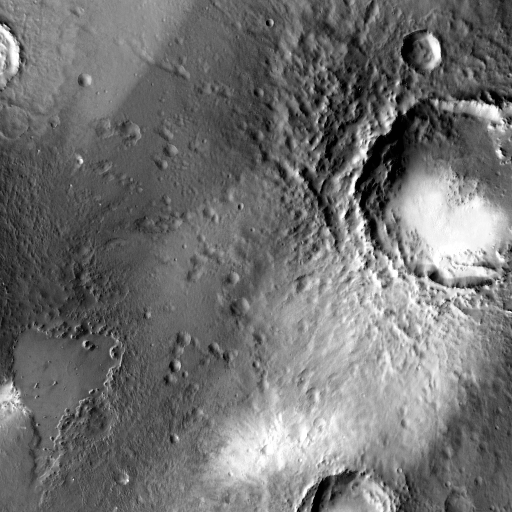
Crater classes present: Background, Other, Buried, Secondary